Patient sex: M
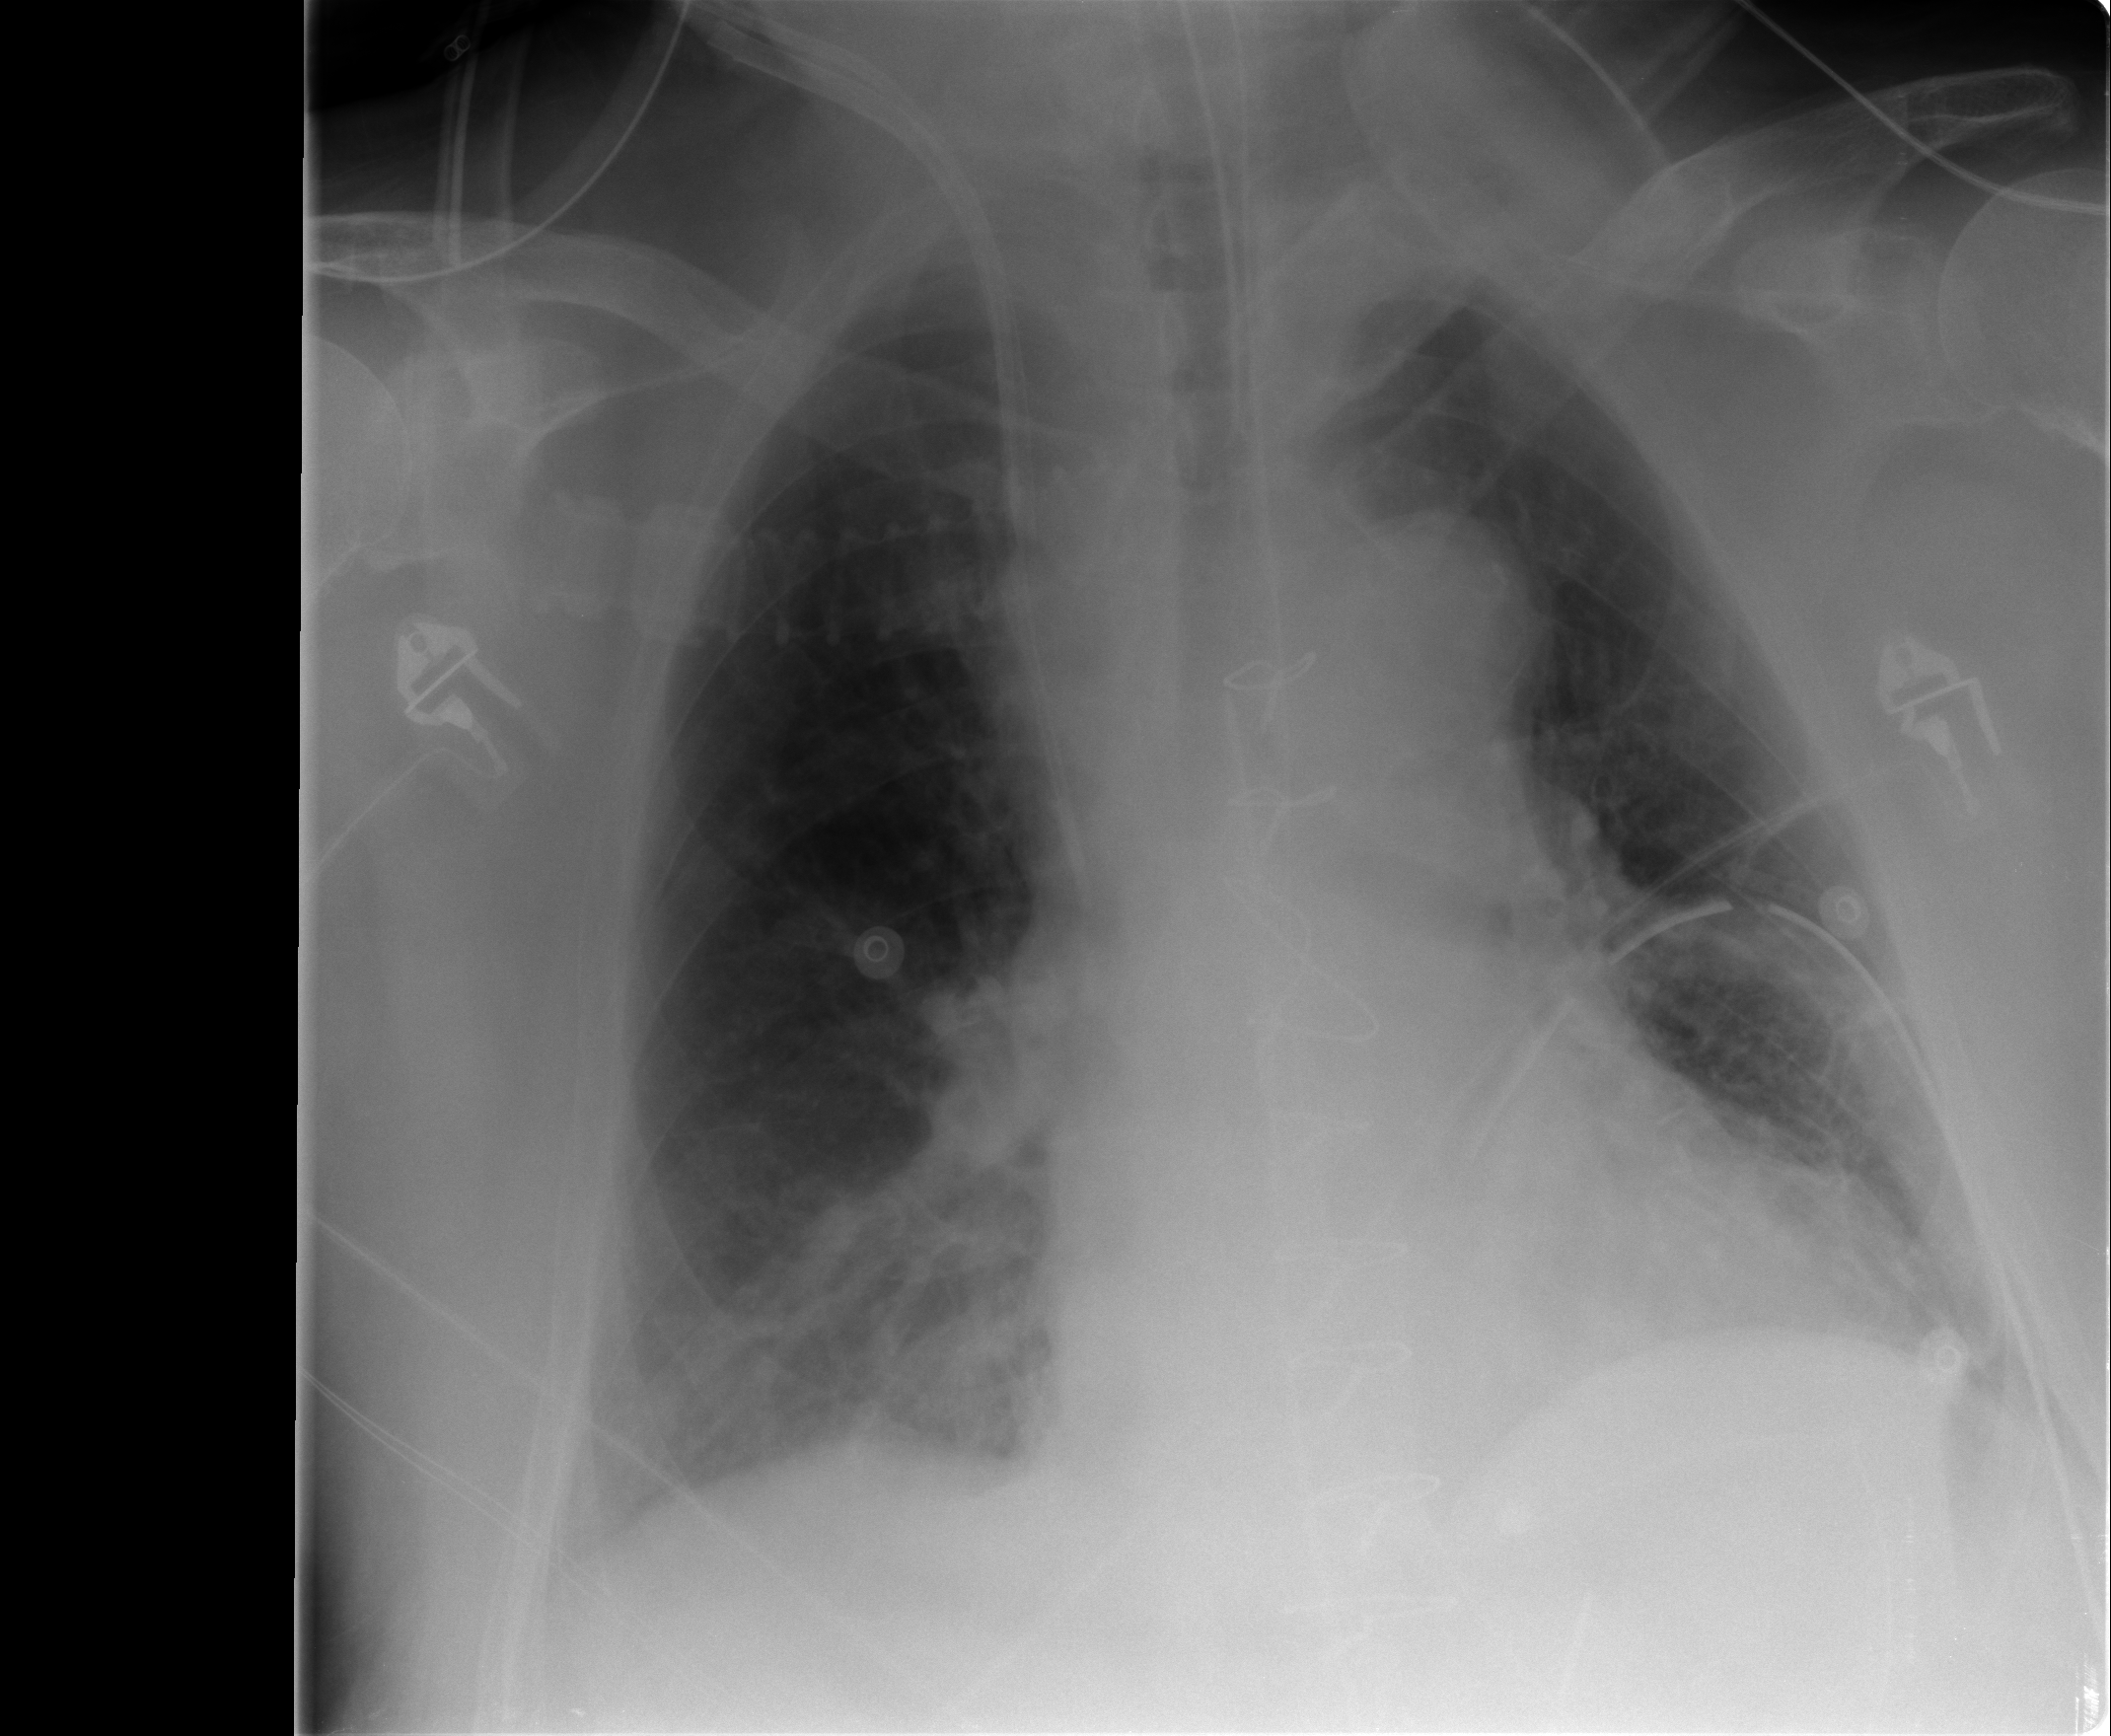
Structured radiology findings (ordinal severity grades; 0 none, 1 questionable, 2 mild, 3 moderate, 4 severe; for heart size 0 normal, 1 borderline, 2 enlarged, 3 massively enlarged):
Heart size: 2
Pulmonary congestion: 0
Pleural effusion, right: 0
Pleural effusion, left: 0
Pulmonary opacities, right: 1
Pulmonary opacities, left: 0
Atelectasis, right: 2
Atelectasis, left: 2